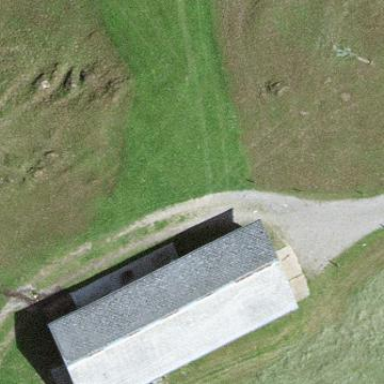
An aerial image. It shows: Farm auxiliary building with gabled roof.